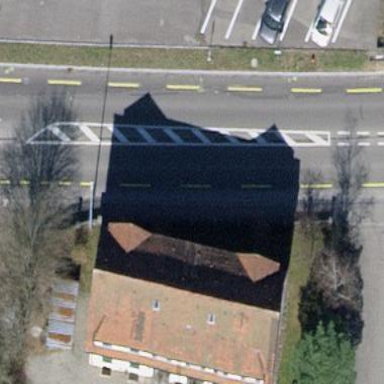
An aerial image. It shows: Apartments building with gambrel-shaped roof.